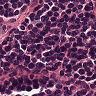
Metastatic tissue present: no